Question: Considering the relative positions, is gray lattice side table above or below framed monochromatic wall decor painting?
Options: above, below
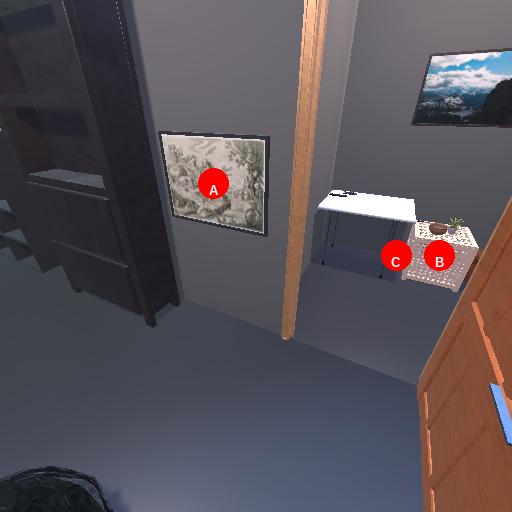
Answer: above